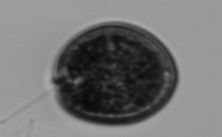
Label: Prorocentrum